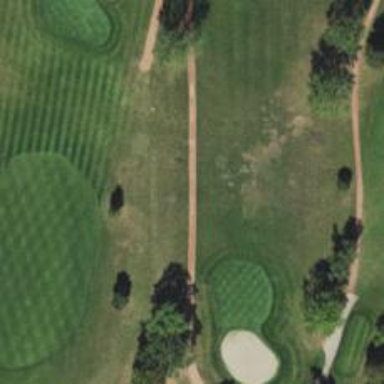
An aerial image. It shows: Path used for both walking and golf.